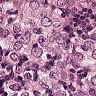
Metastatic tissue present: yes